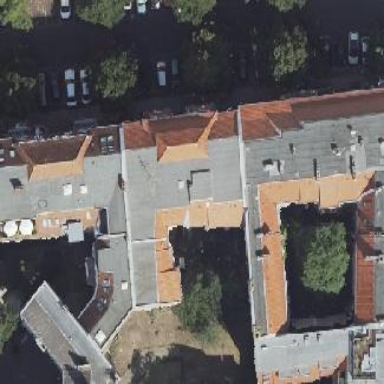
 featuring roof made of roof tiles in double saltbox shape."